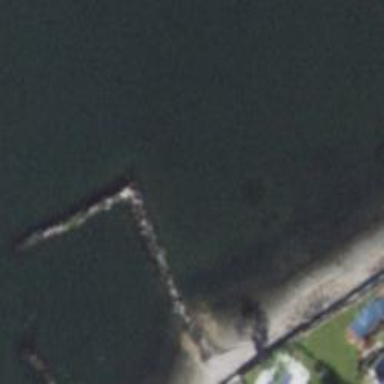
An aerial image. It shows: Breakwater structure.